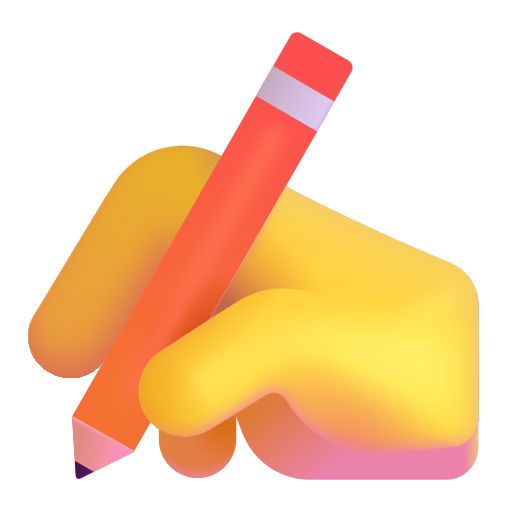
writing hand color default